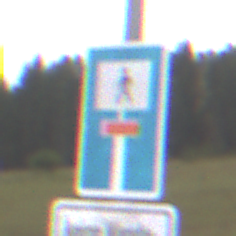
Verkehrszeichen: SackgasseFussgaengerDurchlaessig
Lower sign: HinweisGeaenderteVorfahrtVerkehrsfuehrungVerkehrsregelung3
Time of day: Midday
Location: Outdoor (Nature)
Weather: Overcast
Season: NotSpecified
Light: Natural